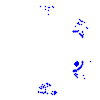
Particle: electron